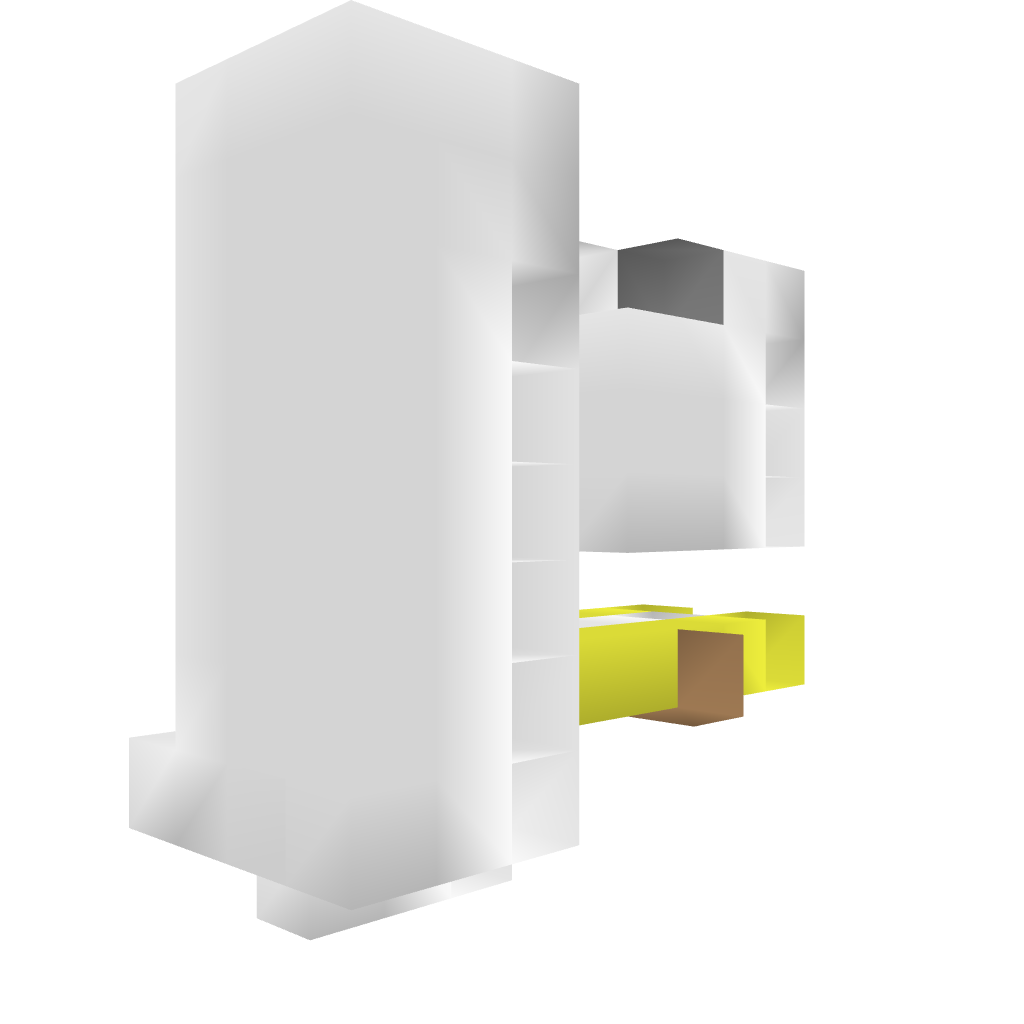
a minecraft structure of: Redstone Fish Tank bad low quality